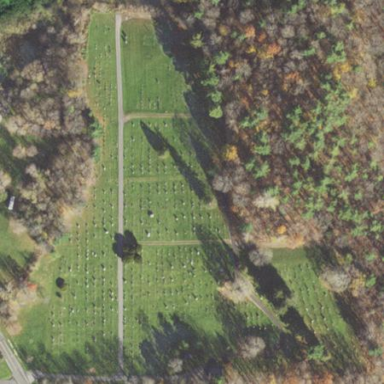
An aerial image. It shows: Graveyard used as cemetery.